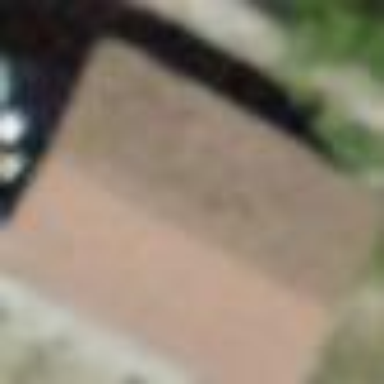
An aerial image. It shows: Service building with gabled roof.